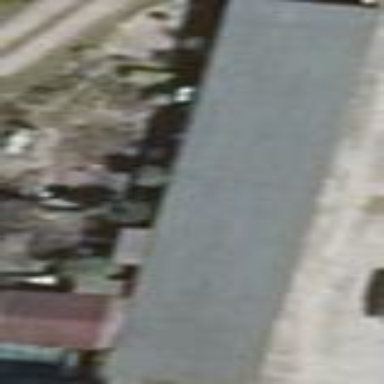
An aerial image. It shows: Garage building.